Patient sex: M
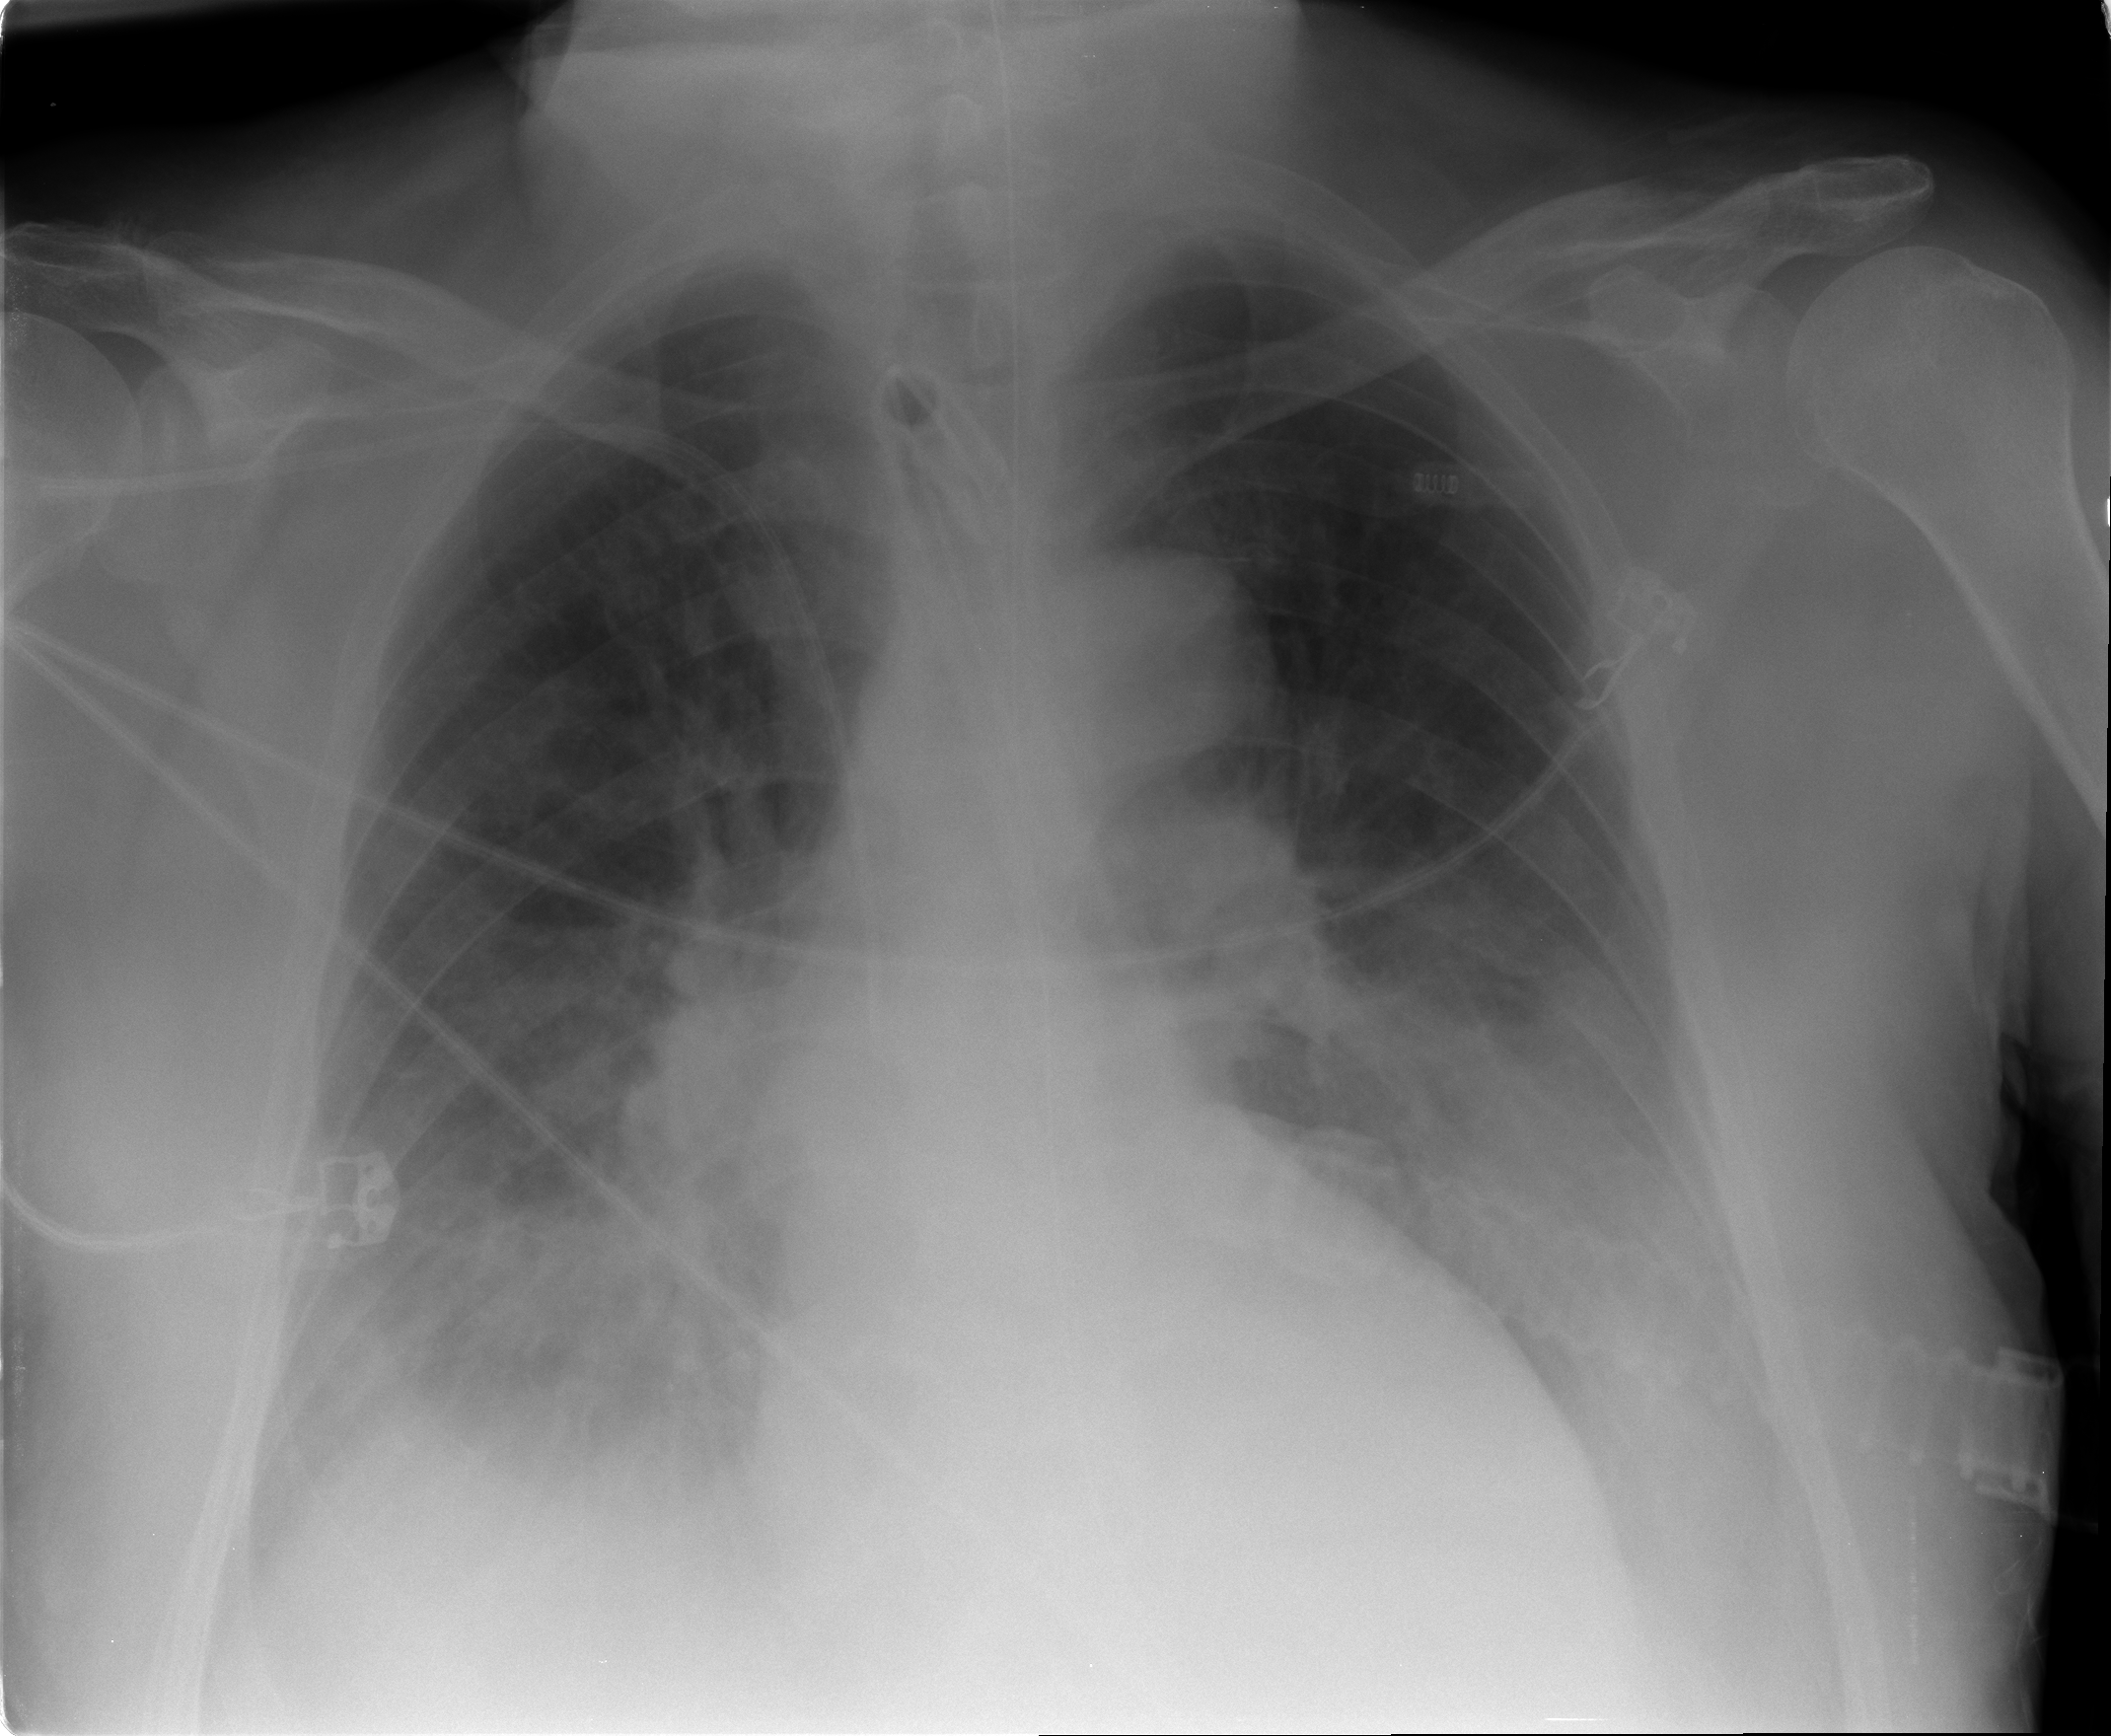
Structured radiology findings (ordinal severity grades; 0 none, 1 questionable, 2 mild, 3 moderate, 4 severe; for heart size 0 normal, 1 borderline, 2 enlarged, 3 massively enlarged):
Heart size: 2
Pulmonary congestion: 2
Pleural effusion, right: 2
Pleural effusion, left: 2
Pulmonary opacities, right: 3
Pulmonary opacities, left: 3
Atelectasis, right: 1
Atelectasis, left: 1